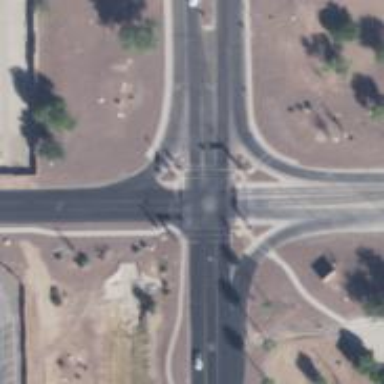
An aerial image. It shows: Marked crossing on footway.